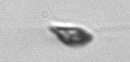
Label: Cryptophyta